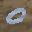
Label: 0